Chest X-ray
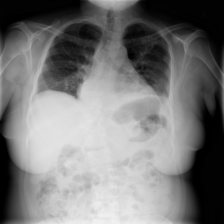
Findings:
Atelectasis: negative
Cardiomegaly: negative
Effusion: positive
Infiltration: positive
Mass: negative
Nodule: negative
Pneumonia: negative
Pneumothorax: negative
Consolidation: positive
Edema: negative
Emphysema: negative
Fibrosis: negative
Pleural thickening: negative
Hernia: negative